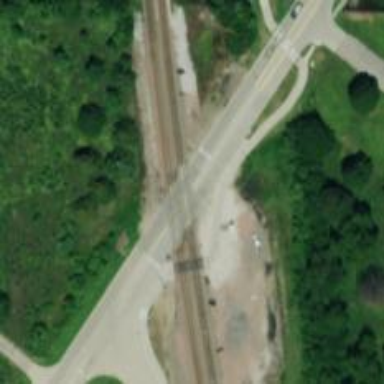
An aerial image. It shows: Railway level crossing.